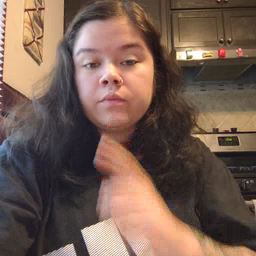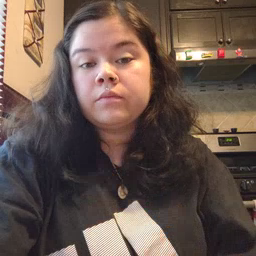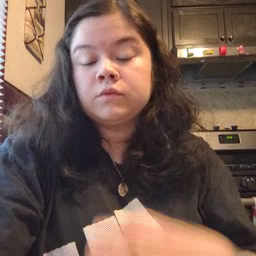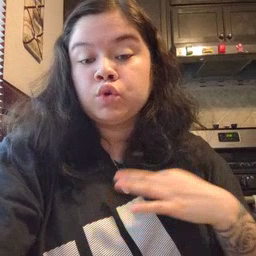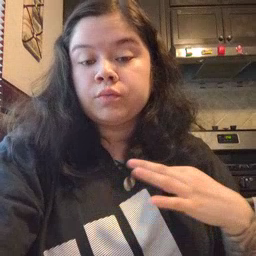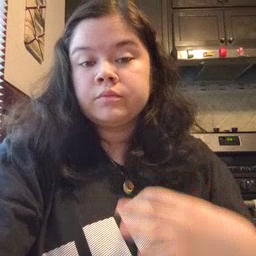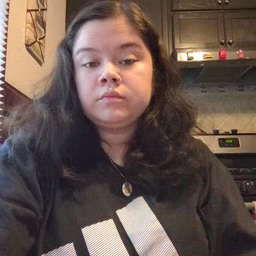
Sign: shirt